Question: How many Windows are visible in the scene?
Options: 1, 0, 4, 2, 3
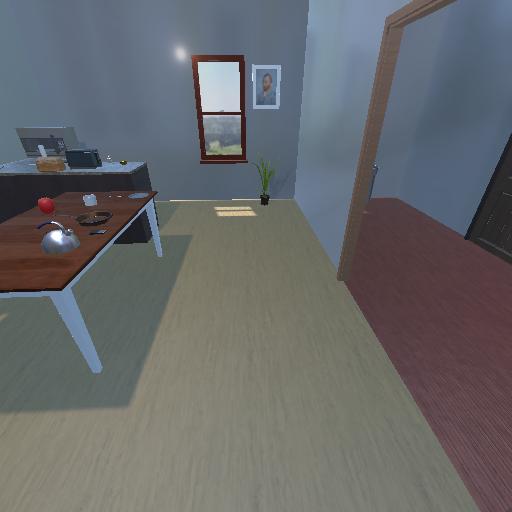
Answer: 1